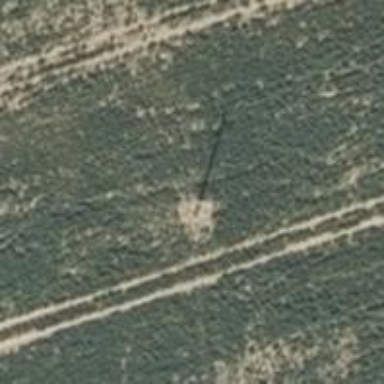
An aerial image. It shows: Power pole.